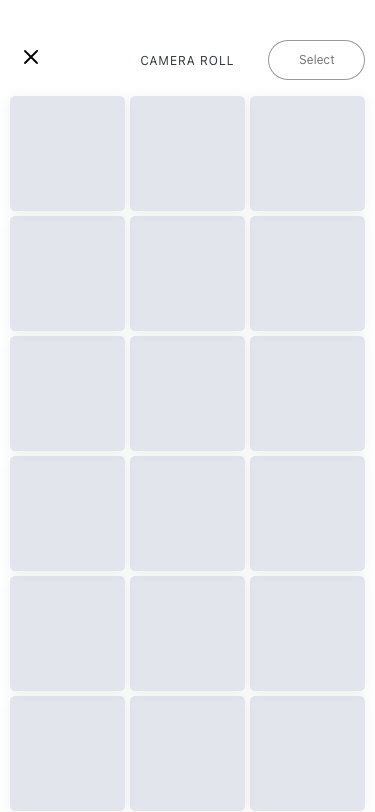
Text in this UI design:
CAMERA ROLL